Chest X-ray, AP view. Patient: 30 years old, sex F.
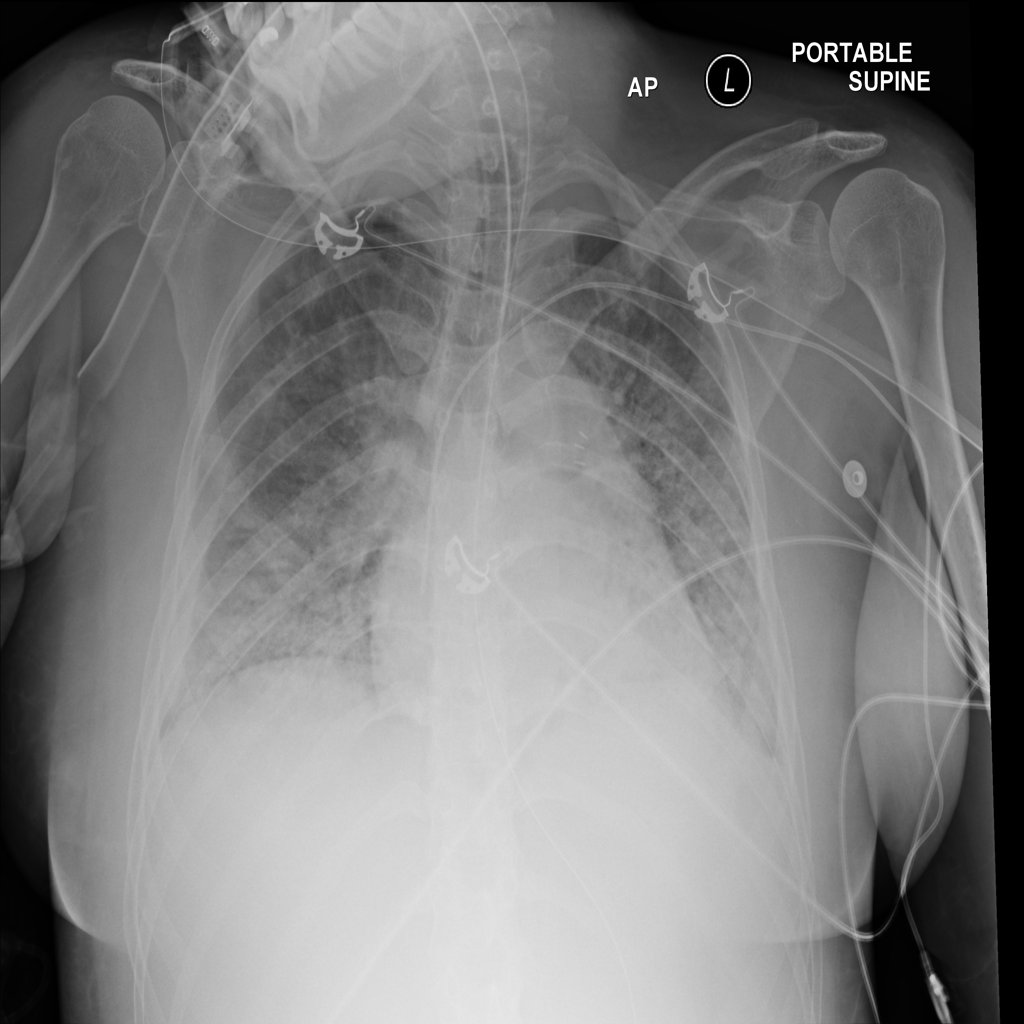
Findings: Nodule